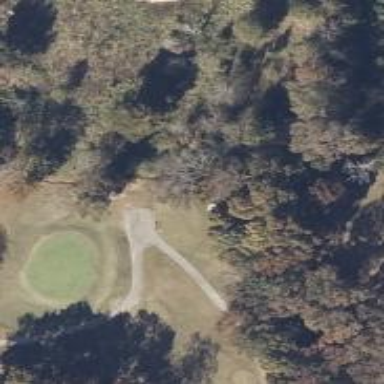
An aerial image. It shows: Service road used as golf cart path.